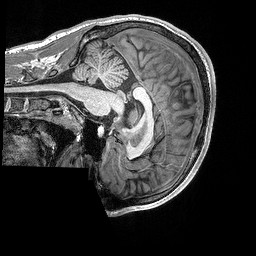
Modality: T1w
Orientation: sagittal
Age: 21
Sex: male
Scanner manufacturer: siemens
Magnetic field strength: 3 T
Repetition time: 2.3 s
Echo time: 0.00298 s